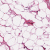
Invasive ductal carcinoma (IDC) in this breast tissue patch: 1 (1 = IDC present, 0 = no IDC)